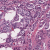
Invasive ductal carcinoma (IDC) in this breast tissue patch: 1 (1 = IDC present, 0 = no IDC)